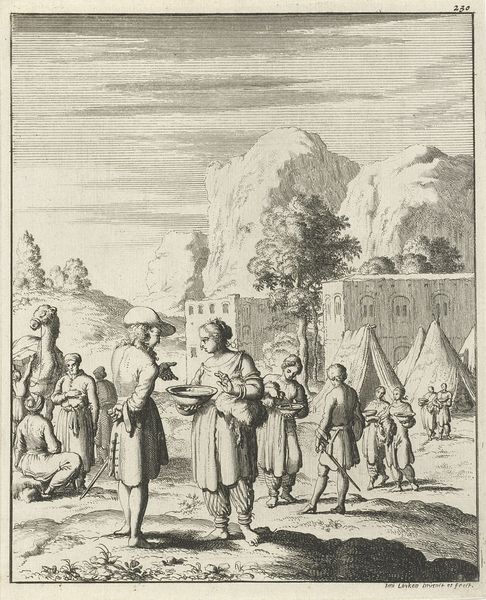
Titel: Verwelkoming van de schrijver Jean de Thevenot door de vrouwen van Ghetschi
Künstler: Jan Luyken
Standort: Amsterdam
Institution: Rijksmuseum
Schlagwörter: femmes, homme, femme, arbre, eau, ville, rocher, jeune fille, hommes, bible, tente, chameau, boire, campement, tentes, esther, déser